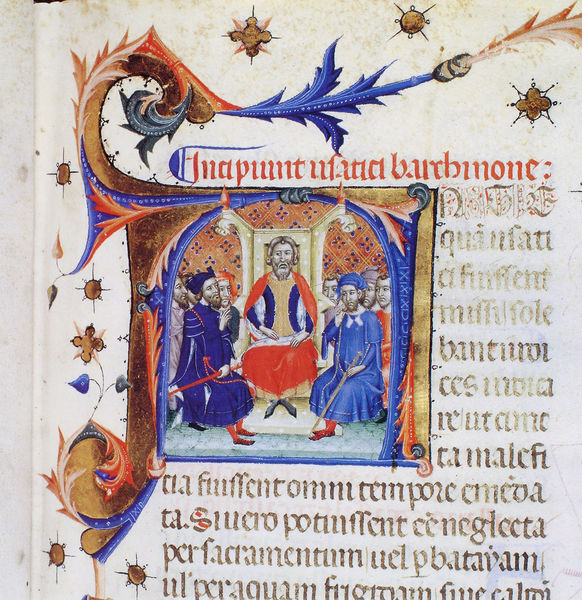
Titel: Llibre Verd I
Institution: Barcelona, Arxiu Històric de la Ciutat de Barcelona
Schlagwörter: blau, orange, ornament, schrift, könig, thron, buch, schwert, schwerter, herrscher, ritter, latein